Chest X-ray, PA view. Patient: 42 years old, sex M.
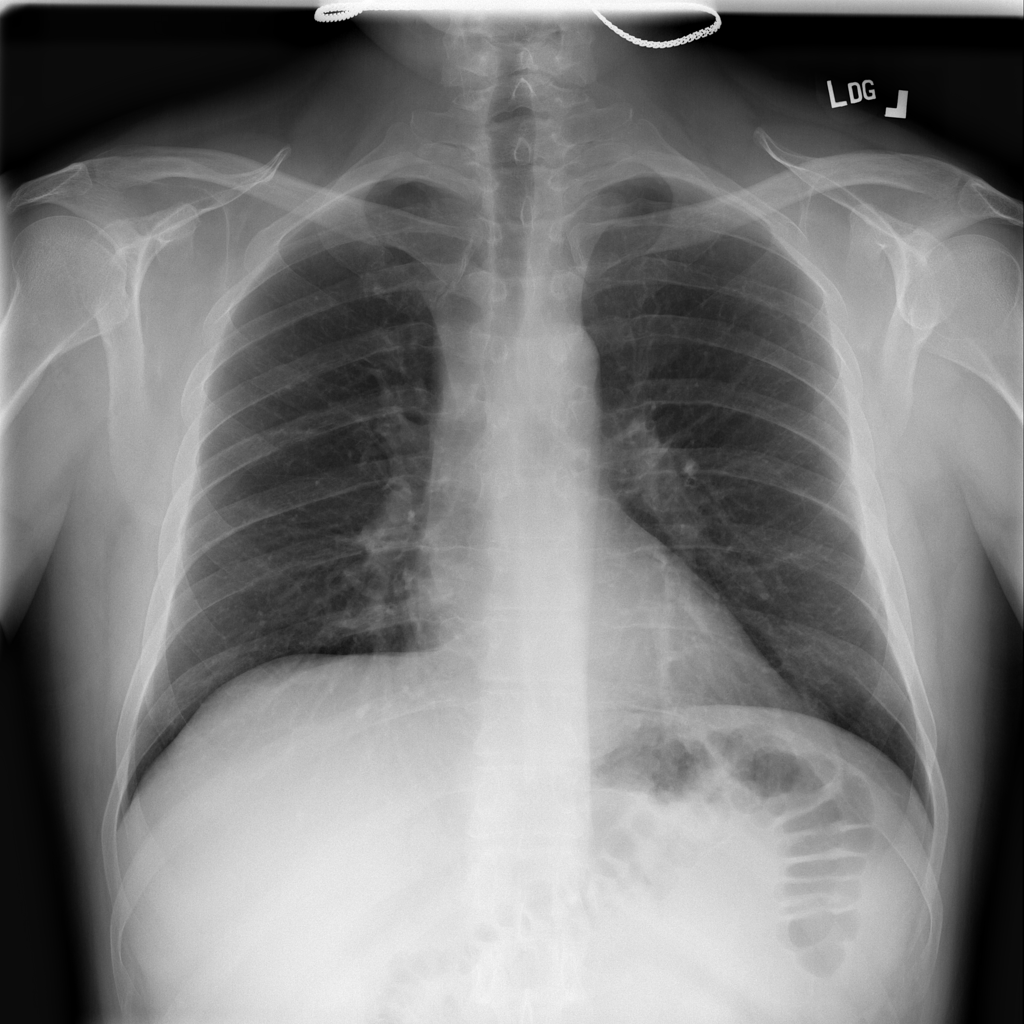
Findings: No Finding